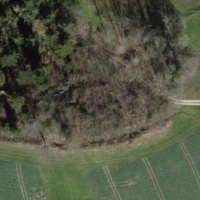
EUNIS habitat code: 41
Species observed at this site:
Pholidoptera griseoaptera
Gomphocerippus rufus